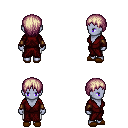
a pixel art fantasy rpg character, female body template, dark elf, purple skin, red robe, white pants, white blonde plain hairstyle, leather bracers, brown slippers, four views (front, back, left, right), 2x2 character sprite sheet, small pixel art, hard edges, no anti-aliasing